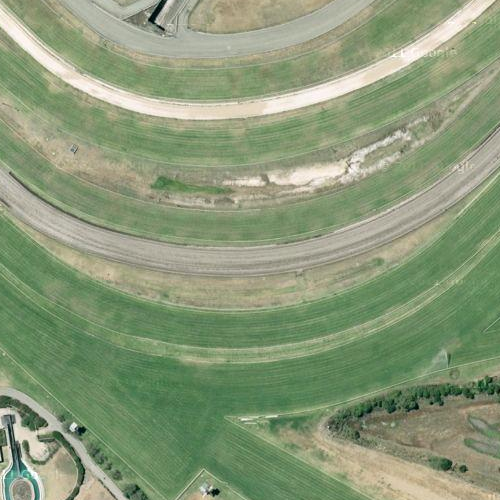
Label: sydney